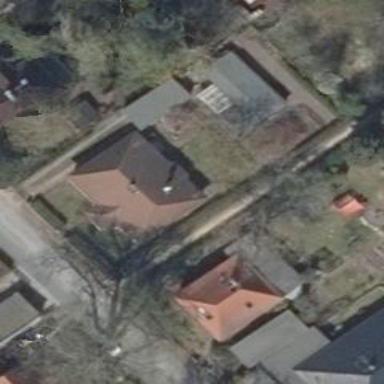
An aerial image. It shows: Detached building with hipped roof shape.